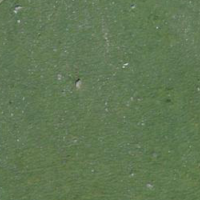
EUNIS habitat code: 23
Species observed at this site:
Parnassia palustris